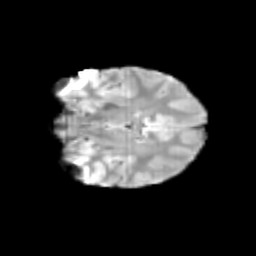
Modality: T2w
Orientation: coronal
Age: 11
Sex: female
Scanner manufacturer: siemens
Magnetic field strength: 3 T
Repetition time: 3.8 s
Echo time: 0.07 s